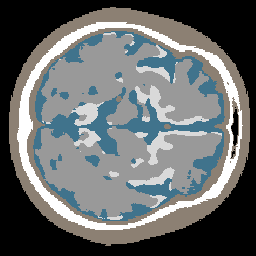
Label: no_lesion